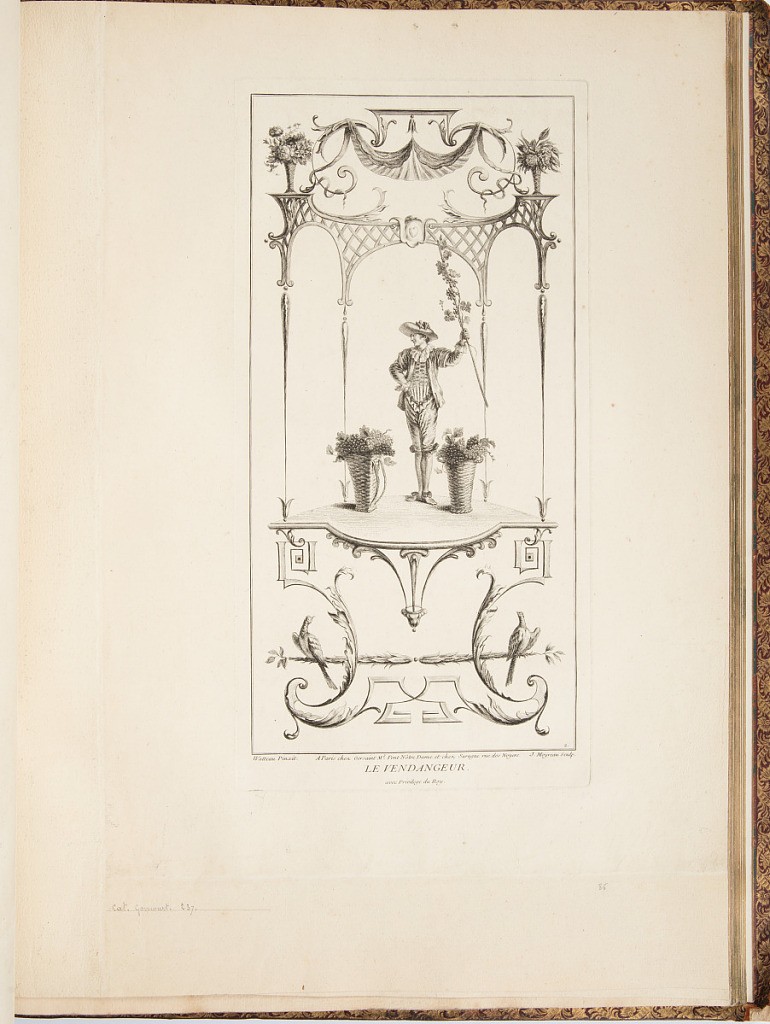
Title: LE VENDANGEUR
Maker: Antoine Watteau, French, 1684–1721
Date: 1723-1735
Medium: Etching on laid paper
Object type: Bound print
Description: Vignette of a young man in fancy costume holding a branch wound with grape vine, and with baskets of grapes at his feet. He stands under an ornamental trellis, and on a pedestal supported by scrolls, birds, and leaves. The plate is signed.